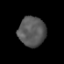
Tissue: prostate
Cell type: T cells
Senescence score: 0.7418
Nuclear area (px): 792
Mean DAPI intensity: 88.332